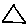
Label: triangle